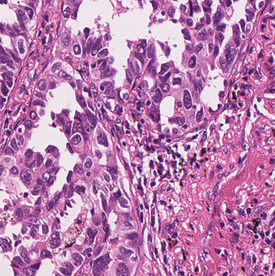
Tumor epithelial tissue: yes
Tumor-associated stroma tissue: yes
Normal tissue: no